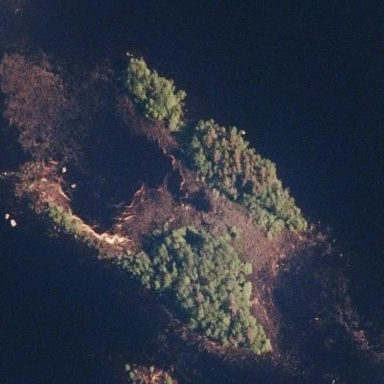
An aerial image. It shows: Islet surrounded by woodland.